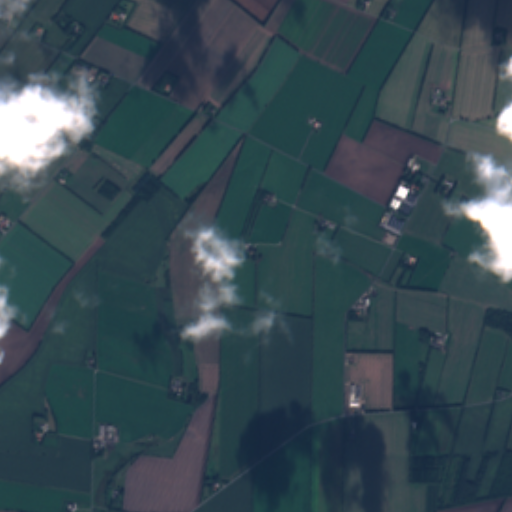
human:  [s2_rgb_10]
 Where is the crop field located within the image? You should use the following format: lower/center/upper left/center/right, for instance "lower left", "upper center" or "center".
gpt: The crop field is located in the lower right of the image.
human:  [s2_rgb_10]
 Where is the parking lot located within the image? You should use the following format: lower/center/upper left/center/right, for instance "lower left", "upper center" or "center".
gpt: The parking lot is located in the center right of the image.
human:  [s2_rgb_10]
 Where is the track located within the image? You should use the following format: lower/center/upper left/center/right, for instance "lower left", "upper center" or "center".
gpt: The track is located in the lower left of the image.
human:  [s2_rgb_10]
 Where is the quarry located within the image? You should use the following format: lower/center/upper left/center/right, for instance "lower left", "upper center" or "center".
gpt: There is no quarry in the image.